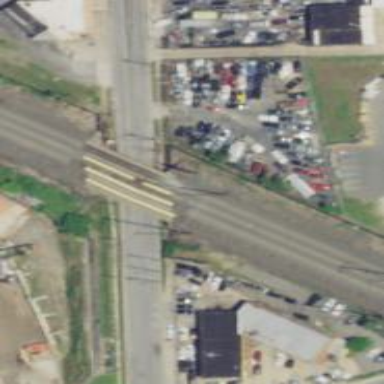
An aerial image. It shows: Bridge over railway with electrified contact lines.